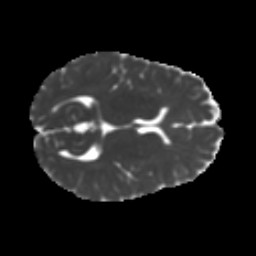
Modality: MD
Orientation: axial
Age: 22
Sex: female
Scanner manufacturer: ge
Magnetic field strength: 3 T
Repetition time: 7.8 s
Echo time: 0.0606 s